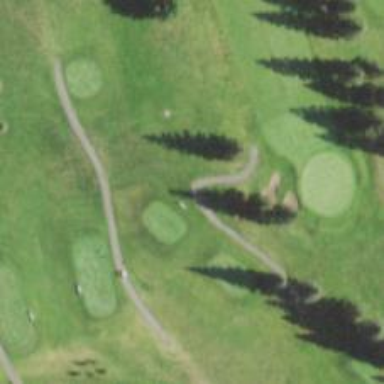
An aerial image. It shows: Well-maintained grade1 path in golf course.